Interaction volume radius: 10 \u00c5
Interaction volume height: 20 \u00c5
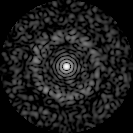
Disorder parameter: 0.843